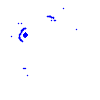
Particle: electron